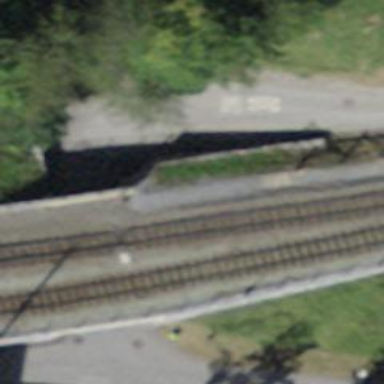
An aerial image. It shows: Narrow-gauge railway bridge with electrified tracks and single track passing over it.